Question: I am using jmeter to test my web application on tomcat. I just wanted to know the meaning of terms in simplest word:'Deviation' 'Throughput' 'Average' 'Median' 'No of Sample'
I have tested with
'''
Number of thread(Users):1000
Rampup Period:1
Loop Count:1
'''
No extra settings.
I am attaching the pics for reference. Can anyone tell whether result is good or not ?
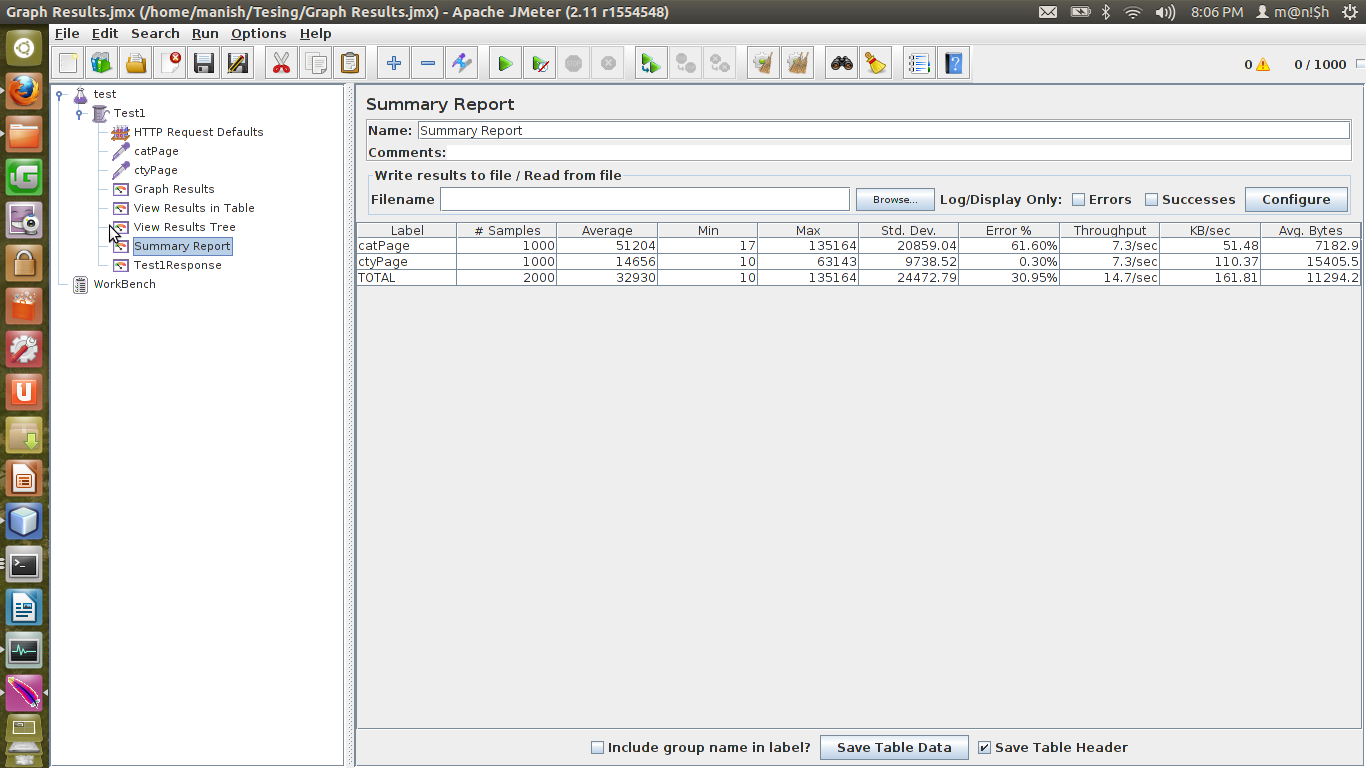
Answer: No of Sample: Total number of requests sent to server during the test.
Average : Mathematical average of the Response times. This is the number which is quoted as your average response time of your http service.
Deviation : Mathematical standard deviation of the Response times. This shows how much the response time varies. Higher values means problem.
Ideally, your average, max and min Response times should be same. Of course, this is not a practical option. So you will target to keep the deviation as low as possible. Higher values generally means system stress - unless you are writing some kind of exponential backoff operations. Your Min and Max values shows very high difference and your deviation is way too high. If you are writing a simple HTTP service, you min - max values should have similar RT values.
In summary , For me, your Jmeter test result really looks scary and is leading me to believe you had run the test and the server on same machine leading to machine getting overloaded.Or the code is really buggy and gets bogged down on load.
Throughput : Simple term to define number of requests you can process per second or minute.
Median : Mathematical Median of the RT. Arrange the RTs in order and select the middle value. This should be as close to average value as possible.